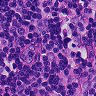
Metastatic tissue present: no